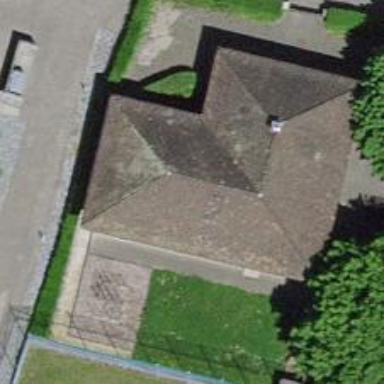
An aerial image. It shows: Kindergarten.